Question: I have a simple table which has the following data

from that table records I simply try to get record where 'Primary' field is set to 1. For that I simply use the following:
'''
select *
from ProductProductPhoto
where ProductId = 12
and Primary = 1
'''
But I get a syntax error reported by SQLite and have no reason why.
I have also try the query in following form :
'''
select *
from ProductProductPhoto
where ProductId = 12
and Primary
'''
but no luck, the error return in browser for SQLite tool is :
> "near "Primary": syntax error: "
Any idea how this syntax need to be ?
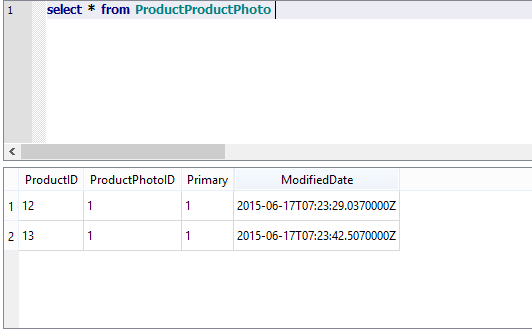
Answer: 'primary' is a <URL>, you should escape it with double quotes '"':
'''
select *
from "ProductProductPhoto"
where "ProductId" = 12
and "Primary" = 1
'''